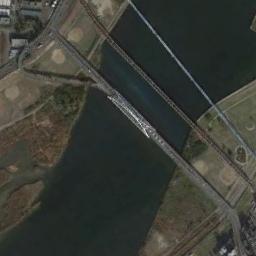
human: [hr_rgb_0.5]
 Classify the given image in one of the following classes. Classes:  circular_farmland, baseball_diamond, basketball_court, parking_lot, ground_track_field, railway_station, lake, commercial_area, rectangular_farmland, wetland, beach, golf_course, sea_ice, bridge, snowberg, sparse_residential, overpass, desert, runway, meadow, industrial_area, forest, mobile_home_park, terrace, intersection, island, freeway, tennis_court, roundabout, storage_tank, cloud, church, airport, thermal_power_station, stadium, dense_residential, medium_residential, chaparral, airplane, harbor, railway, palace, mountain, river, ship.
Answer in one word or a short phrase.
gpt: bridge